Aerial crown-view tile of a tropical tree (Barro Colorado Island, Panama), acquired 20250217:
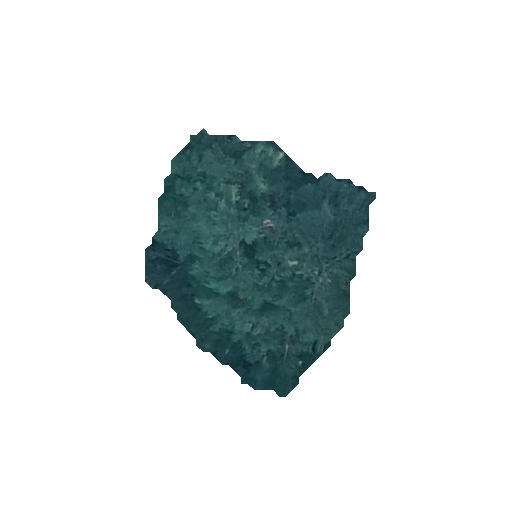
Species: Quararibea stenophylla
GBIF accepted scientific name: Quararibea stenophylla
Crown area: 59.142 m²